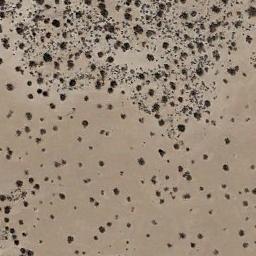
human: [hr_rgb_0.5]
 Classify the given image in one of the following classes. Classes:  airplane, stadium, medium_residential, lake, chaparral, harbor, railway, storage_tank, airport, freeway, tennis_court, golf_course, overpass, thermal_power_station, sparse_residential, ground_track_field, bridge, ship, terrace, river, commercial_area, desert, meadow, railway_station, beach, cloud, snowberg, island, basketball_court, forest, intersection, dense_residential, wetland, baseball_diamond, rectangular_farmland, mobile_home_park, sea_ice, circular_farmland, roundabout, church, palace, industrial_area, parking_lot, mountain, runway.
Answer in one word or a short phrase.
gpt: chaparral